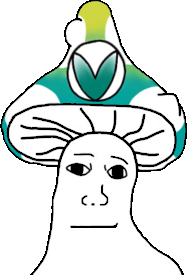
Label: 5_Shroomjak